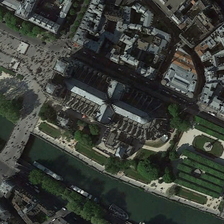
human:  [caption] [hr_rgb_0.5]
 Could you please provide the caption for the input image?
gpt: a church near a river is surrounded by green trees and buildings .

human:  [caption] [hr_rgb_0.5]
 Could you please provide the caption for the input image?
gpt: a church near a river is surrounded by green trees and buildings .

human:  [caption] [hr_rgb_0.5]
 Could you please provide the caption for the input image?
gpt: a church near a river is surrounded by green trees and buildings .

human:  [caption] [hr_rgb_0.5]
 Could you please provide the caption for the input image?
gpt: a church near a river is surrounded by green trees and buildings .

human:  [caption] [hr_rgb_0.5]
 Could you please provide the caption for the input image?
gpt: a church near a river is surrounded by green trees and buildings .